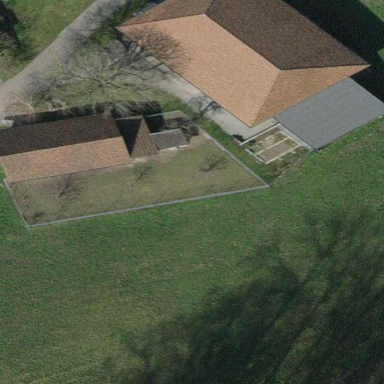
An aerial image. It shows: Barn.